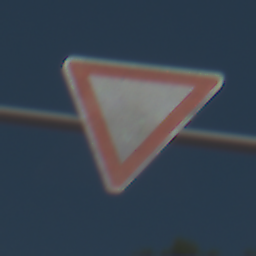
Verkehrszeichen: VorfahrtGewaehren
Umgebung: Outdoor, Nature
Tageszeit: Midday
Wetter: Clear
Licht: Natural
Jahreszeit: NotSpecified
Kontrast: HighContrast